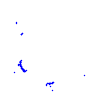
Particle: proton